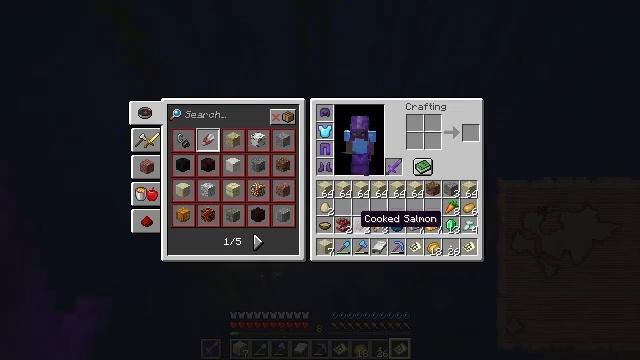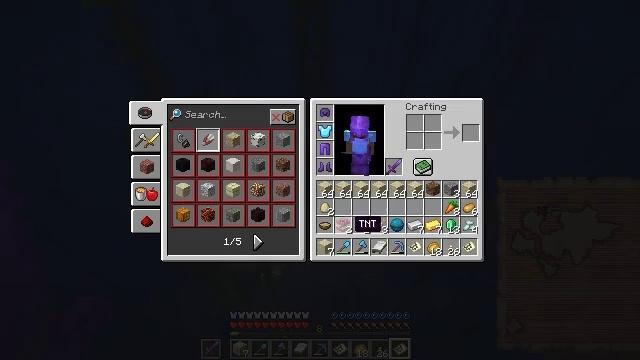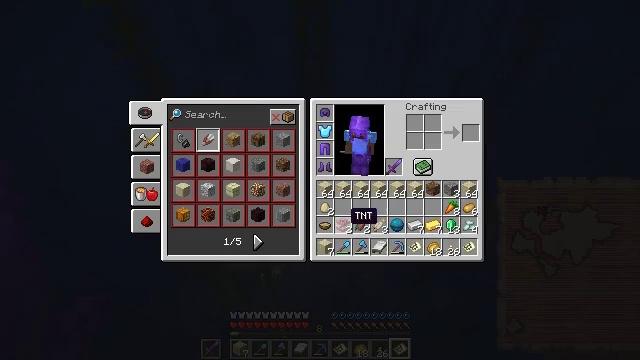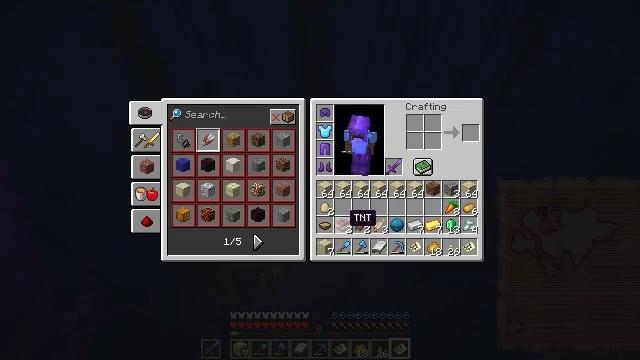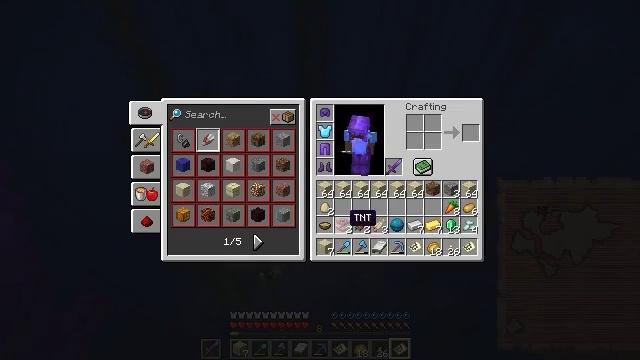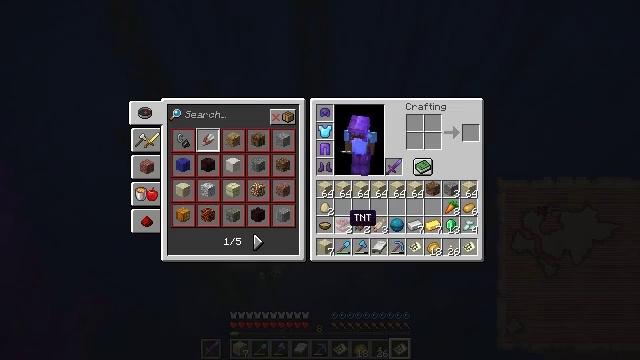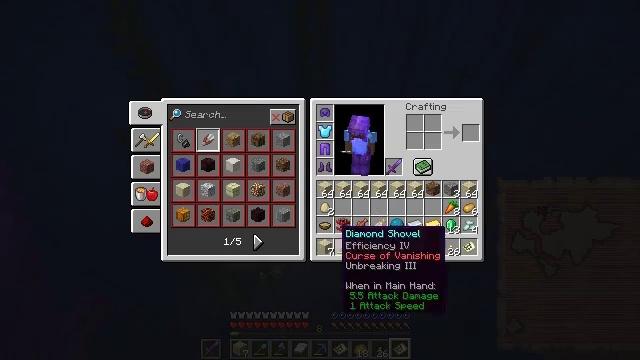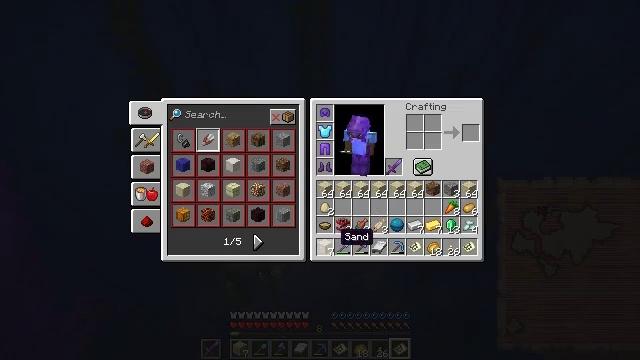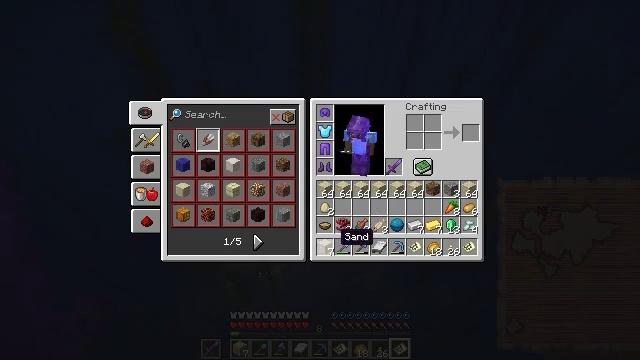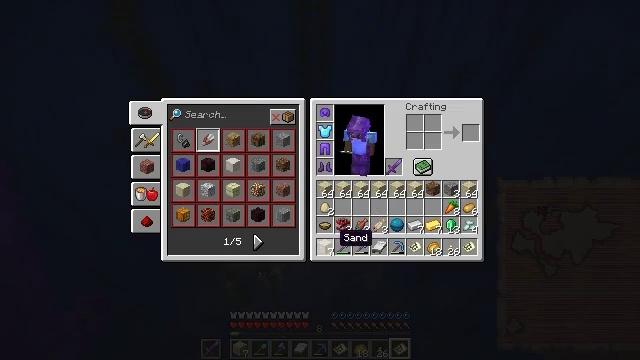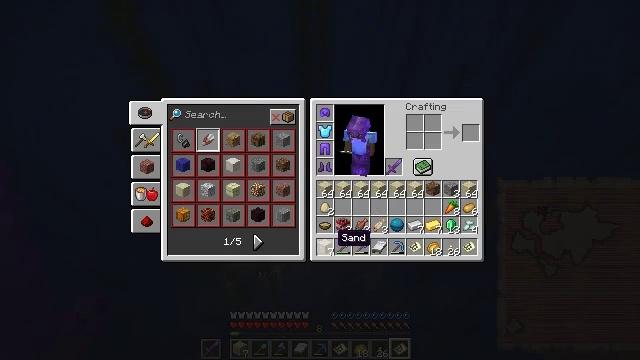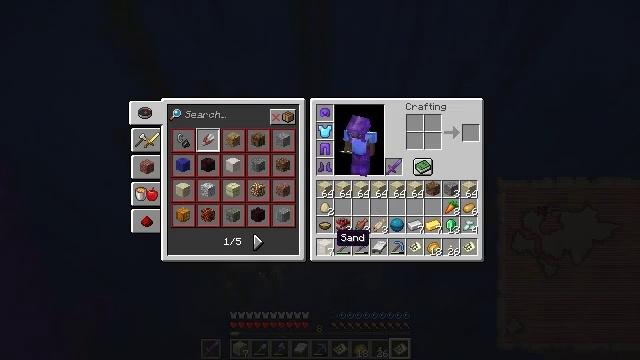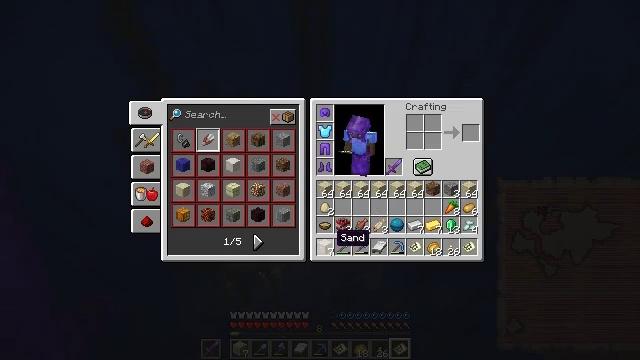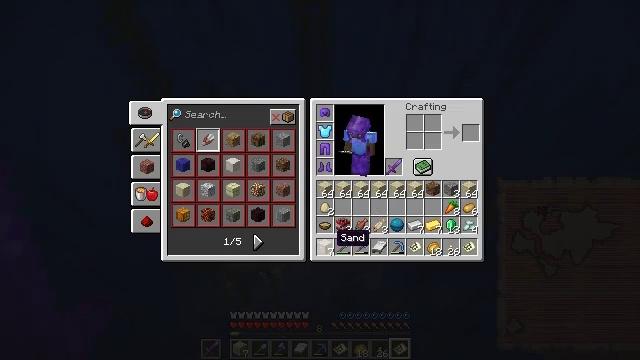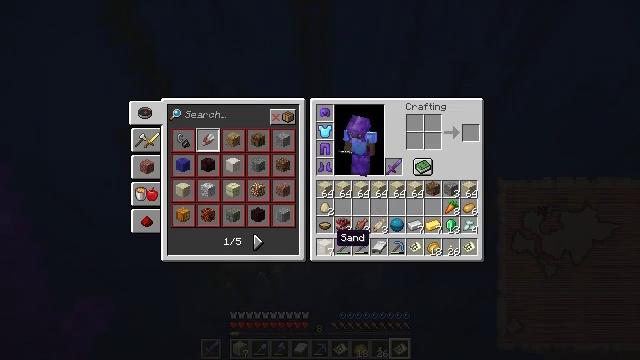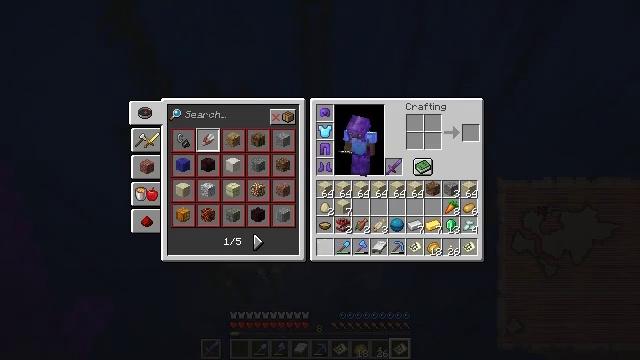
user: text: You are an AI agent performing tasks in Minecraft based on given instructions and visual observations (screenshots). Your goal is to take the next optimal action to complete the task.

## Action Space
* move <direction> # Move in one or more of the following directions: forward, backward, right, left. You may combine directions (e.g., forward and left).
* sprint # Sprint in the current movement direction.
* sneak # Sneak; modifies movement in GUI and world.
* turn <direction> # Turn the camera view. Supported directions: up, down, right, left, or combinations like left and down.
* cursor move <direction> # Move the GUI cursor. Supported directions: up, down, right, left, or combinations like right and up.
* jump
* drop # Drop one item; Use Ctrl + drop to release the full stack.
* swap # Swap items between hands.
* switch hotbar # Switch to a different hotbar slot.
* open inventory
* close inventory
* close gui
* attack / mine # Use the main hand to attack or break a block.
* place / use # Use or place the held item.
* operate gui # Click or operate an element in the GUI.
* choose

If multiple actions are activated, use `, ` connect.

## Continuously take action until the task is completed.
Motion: motion action
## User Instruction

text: Collect kelp plant from the sea.
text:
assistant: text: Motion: sneak, open gui
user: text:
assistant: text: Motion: sneak, cursor move up, choose
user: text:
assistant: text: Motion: sneak
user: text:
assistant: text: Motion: sneak
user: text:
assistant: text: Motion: sneak
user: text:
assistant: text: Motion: sneak, cursor move left and down
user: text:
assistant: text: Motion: sneak
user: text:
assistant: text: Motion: sneak
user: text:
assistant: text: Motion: sneak
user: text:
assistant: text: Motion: sneak
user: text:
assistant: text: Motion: sneak
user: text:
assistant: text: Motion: sneak
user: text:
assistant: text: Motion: sneak
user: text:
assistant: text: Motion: sneak
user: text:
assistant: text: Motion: sneak, choose
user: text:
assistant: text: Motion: sneak, choose
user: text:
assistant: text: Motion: sneak, choose
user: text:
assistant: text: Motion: sneak, cursor move right and up
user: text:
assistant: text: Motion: sneak, cursor move right and up
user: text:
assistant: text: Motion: sneak, cursor move right and up
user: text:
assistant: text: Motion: sneak
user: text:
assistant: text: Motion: sneak
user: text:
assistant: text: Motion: sneak
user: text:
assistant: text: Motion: sneak
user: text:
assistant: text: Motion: sneak, cursor move left and down
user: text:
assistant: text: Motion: sneak, cursor move down
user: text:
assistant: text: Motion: sneak
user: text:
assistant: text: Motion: sneak
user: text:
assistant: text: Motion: sneak
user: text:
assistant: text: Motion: sneak